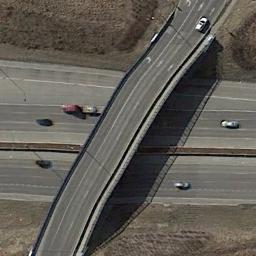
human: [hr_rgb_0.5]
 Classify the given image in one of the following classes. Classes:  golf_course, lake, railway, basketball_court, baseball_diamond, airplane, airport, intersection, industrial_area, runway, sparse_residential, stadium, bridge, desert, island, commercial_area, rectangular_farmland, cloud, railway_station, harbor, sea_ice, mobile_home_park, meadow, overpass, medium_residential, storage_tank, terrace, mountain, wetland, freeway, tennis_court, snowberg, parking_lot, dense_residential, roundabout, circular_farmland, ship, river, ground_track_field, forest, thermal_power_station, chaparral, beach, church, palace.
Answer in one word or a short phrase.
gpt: overpass